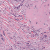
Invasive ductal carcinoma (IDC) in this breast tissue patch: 1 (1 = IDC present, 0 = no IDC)